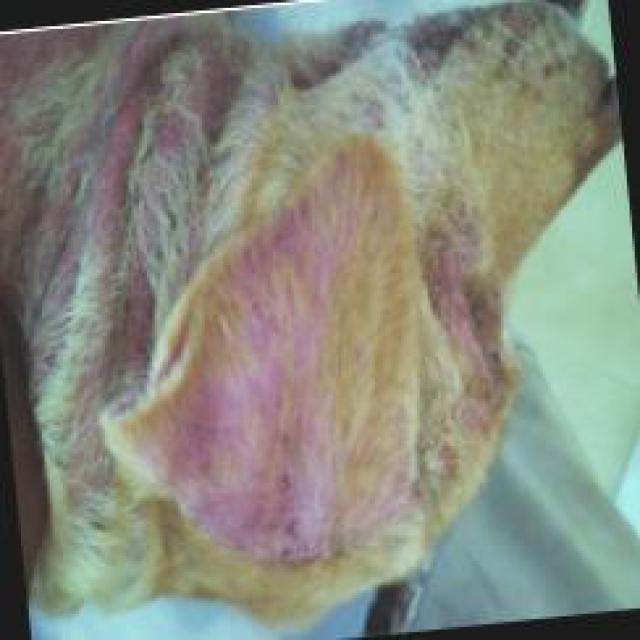
Canine hypersensitivity reaction — allergic skin response with urticaria, erythema, pruritus, and angioedema. May be food, environmental, or flea allergy related.